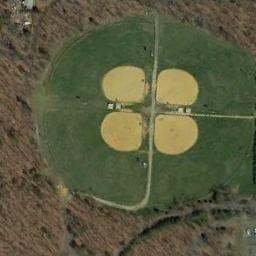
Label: baseball_diamond